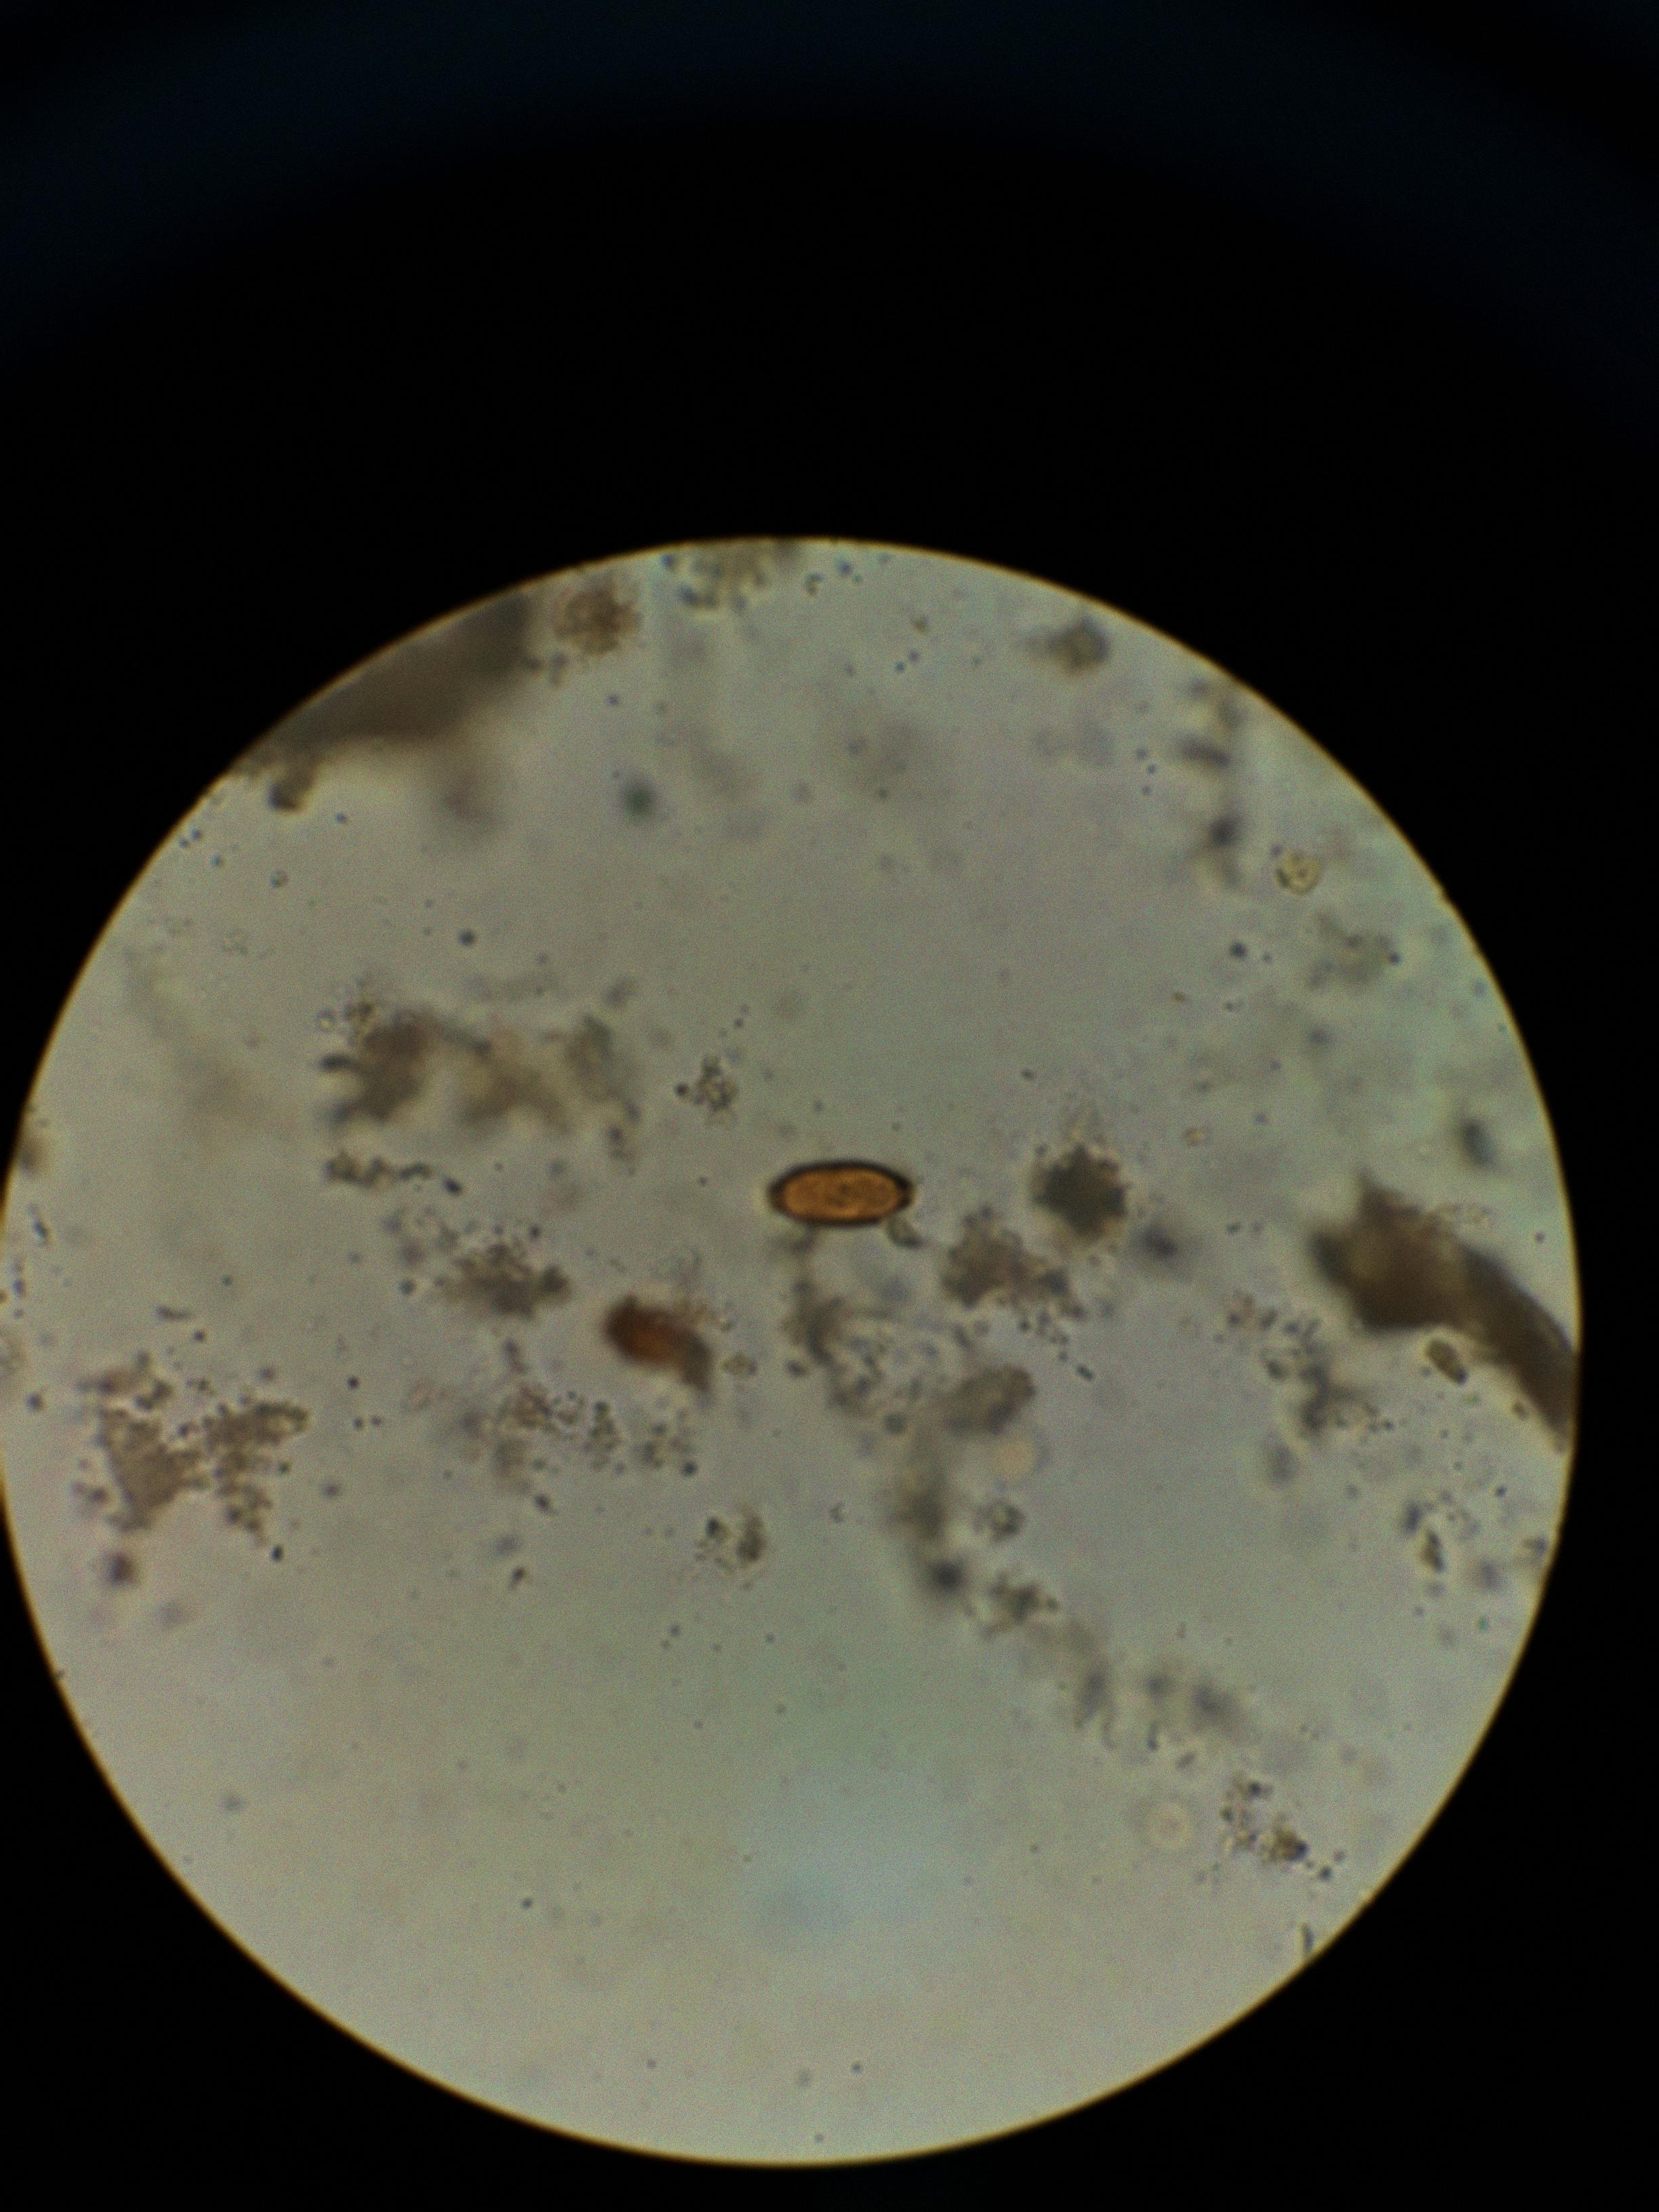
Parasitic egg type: Trichuris trichiura